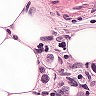
Metastatic tissue present: yes